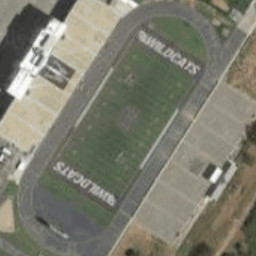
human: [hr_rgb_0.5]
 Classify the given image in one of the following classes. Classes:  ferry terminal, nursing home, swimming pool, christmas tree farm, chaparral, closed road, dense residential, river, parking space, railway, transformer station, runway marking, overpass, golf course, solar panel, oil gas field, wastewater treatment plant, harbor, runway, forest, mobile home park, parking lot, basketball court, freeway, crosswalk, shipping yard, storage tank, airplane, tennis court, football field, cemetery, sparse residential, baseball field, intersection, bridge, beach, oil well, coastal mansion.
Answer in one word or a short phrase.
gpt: football field